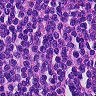
Metastatic tissue present: no